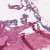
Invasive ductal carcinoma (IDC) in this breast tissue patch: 0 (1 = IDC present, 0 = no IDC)